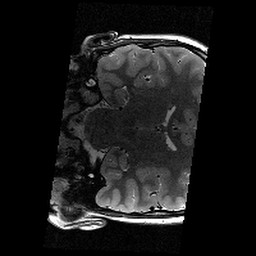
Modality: T2w
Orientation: coronal
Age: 12
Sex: male
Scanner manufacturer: siemens
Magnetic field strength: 3 T
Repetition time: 9.23 s
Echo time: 0.067 s